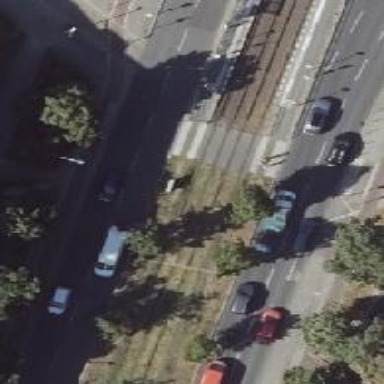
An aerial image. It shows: Unmarked road crossing.